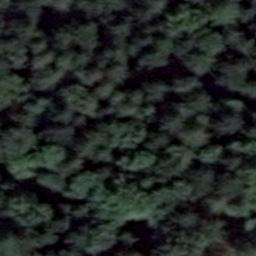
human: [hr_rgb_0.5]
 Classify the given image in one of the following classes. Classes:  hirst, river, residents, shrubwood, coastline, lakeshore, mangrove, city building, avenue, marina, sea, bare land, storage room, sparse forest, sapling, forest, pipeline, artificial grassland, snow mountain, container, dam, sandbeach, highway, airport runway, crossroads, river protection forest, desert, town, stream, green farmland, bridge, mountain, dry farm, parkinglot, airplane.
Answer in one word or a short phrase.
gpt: forest